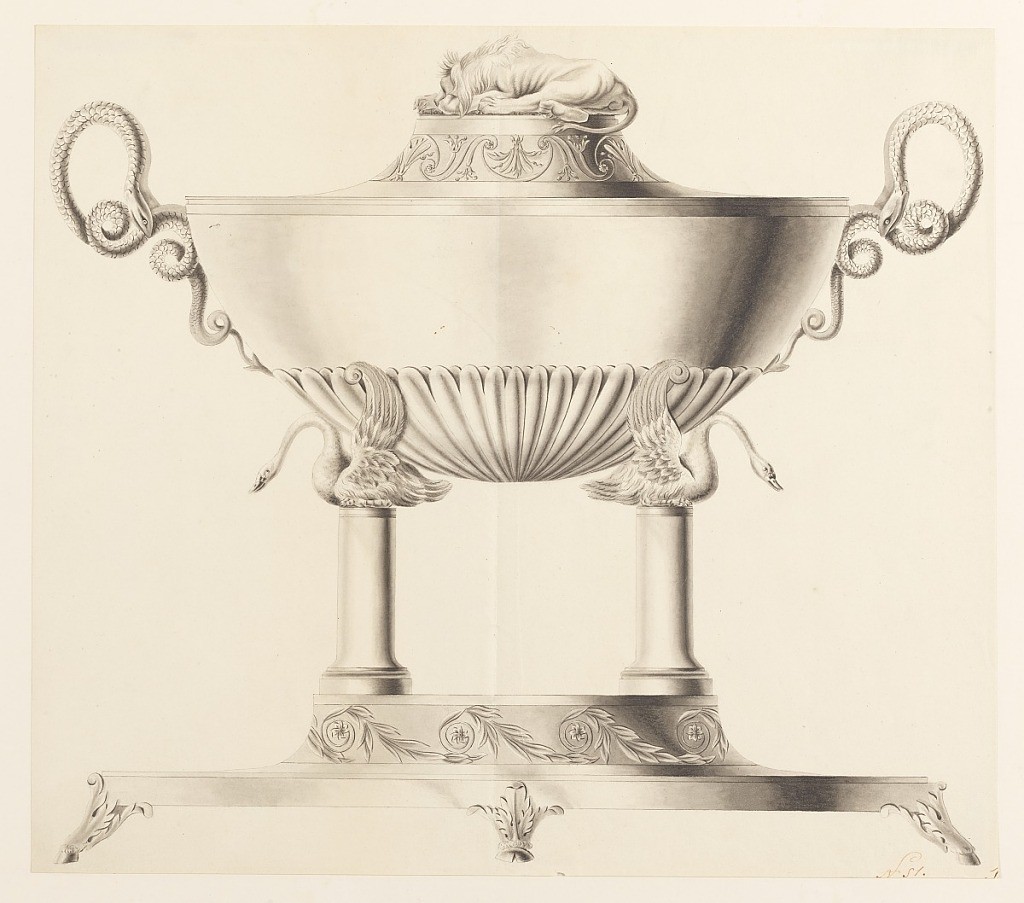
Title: Design for a Tureen
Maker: Joseph Anton Seethaler II, German, 1799–1868
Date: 1825-1835
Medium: Pen and ink, brush and washes
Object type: Drawing
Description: The vessel rests on swans posed on columns. The handles are in the form of snakes, and the finial is composed of a recumbent lion. The base rests on cloven hoofs springing from acanthus leaves. A repeating leaf arabesque motif encircles the base.